Question: I wanted to use tab file feature of gvim, hence I moved to gvim 7.0 from gvim 6.4.6 since older one does not support it. However to my amazement I see much better GUI in my older gvim. Not only the appearance but options are also less. For example in the "Edit" menu there is no select font option which was there in GVIM 6.4.6.
Do I need to change something (.vimrc etc) to have GUI and features better than 6.4.6? Attach is the screenshot showing new vs old to give you an idea...
Thanks for the help
Newbie

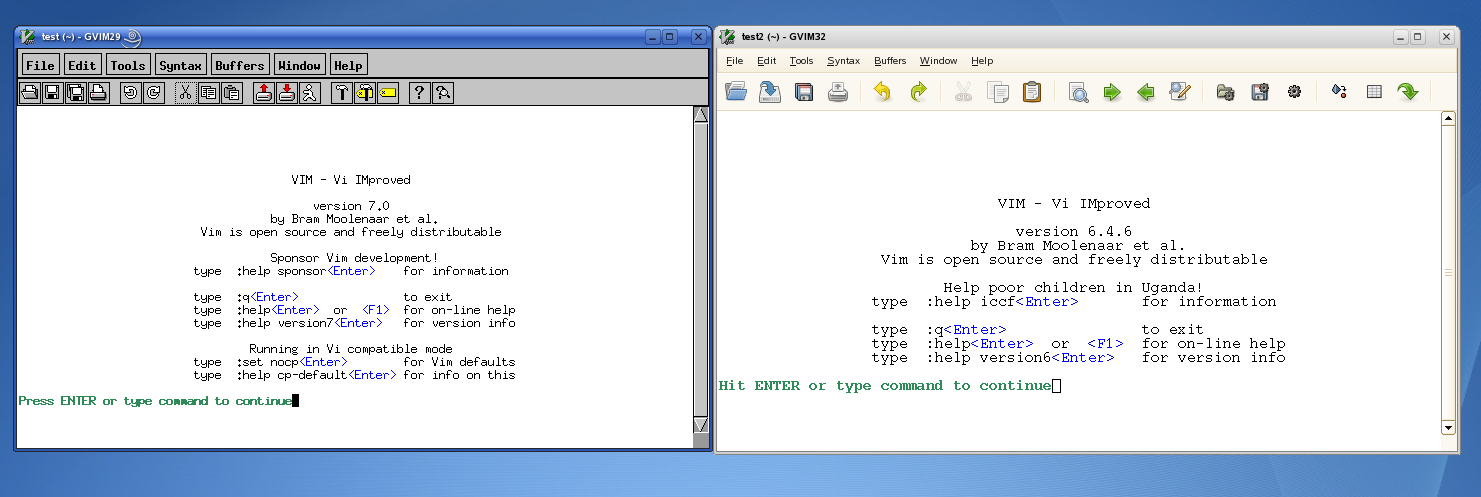
Answer: You're comparing apples and oranges. Vim can be compiled with different GUI toolkits, and your newer, less-appealing looking one was compiled without the modern GTK2 GUI.
You can check this via ':version'. Try to get a different Vim build.